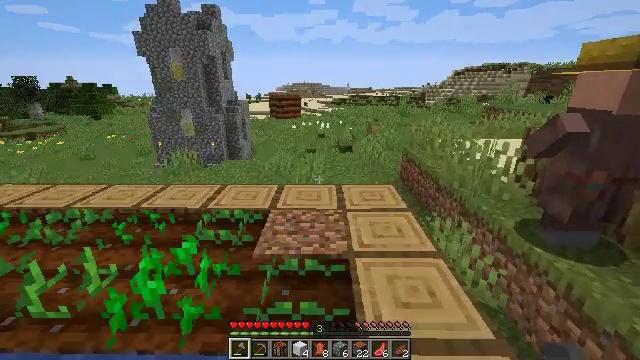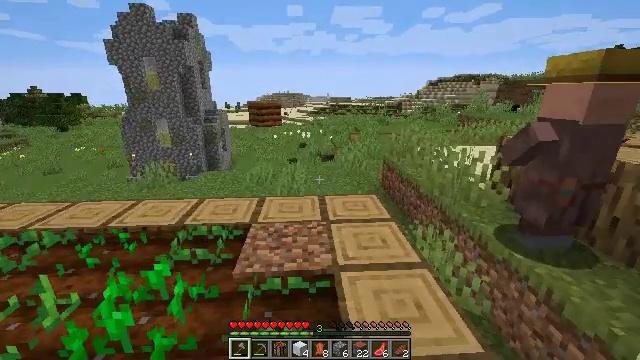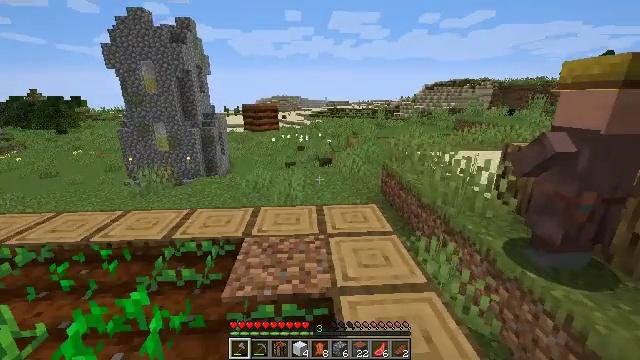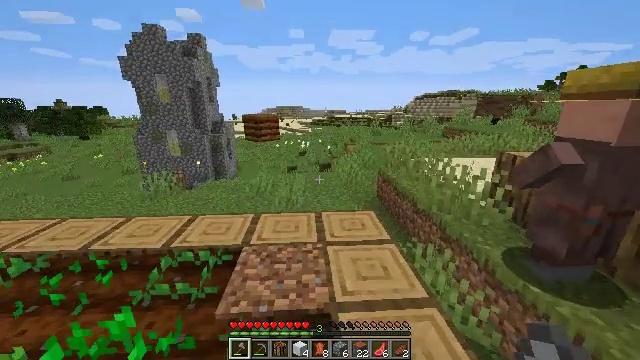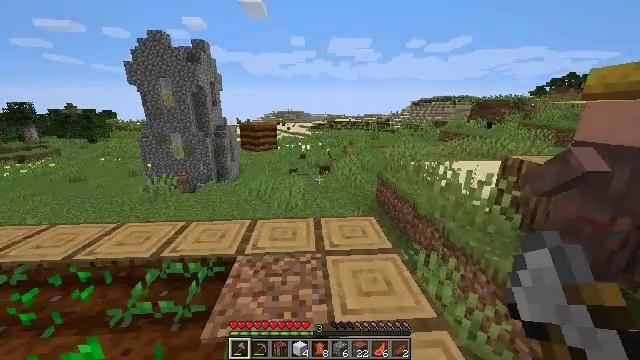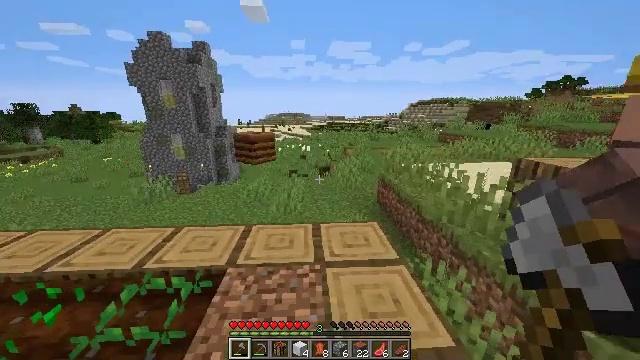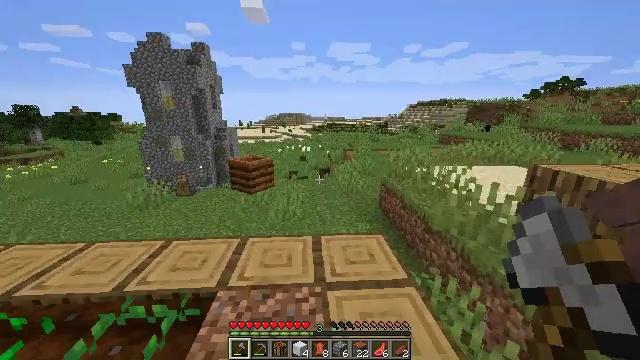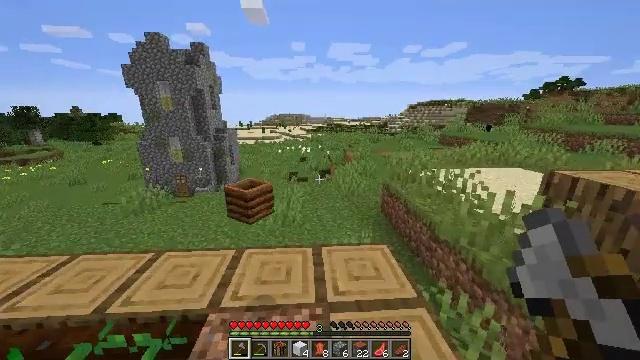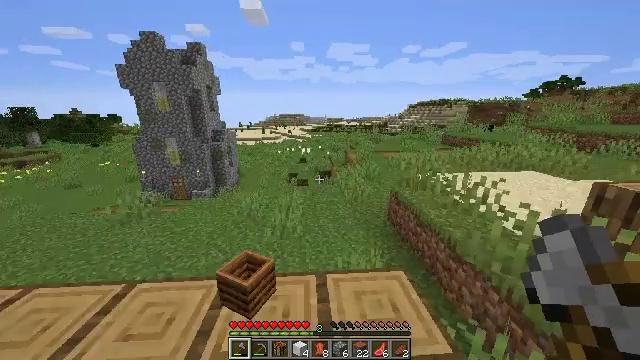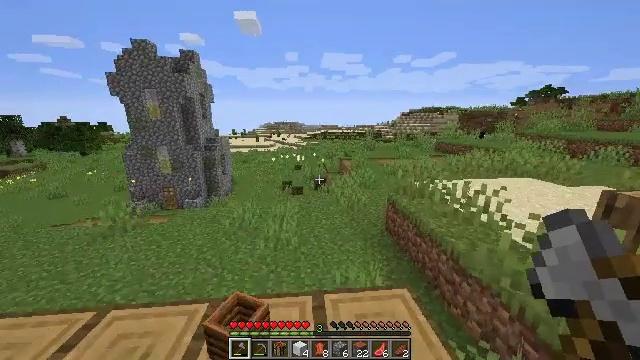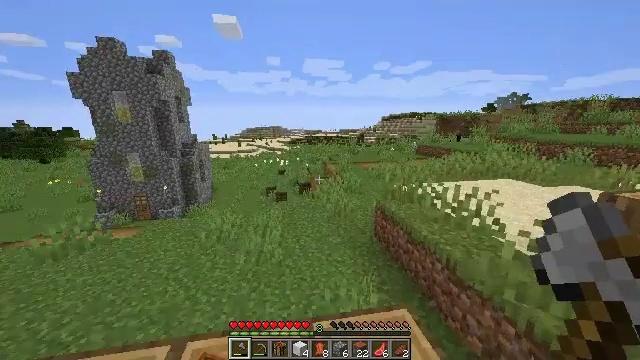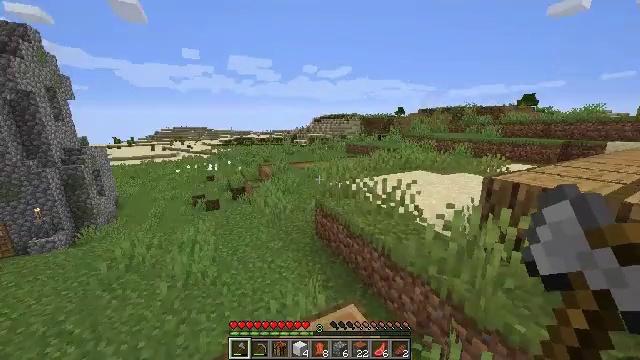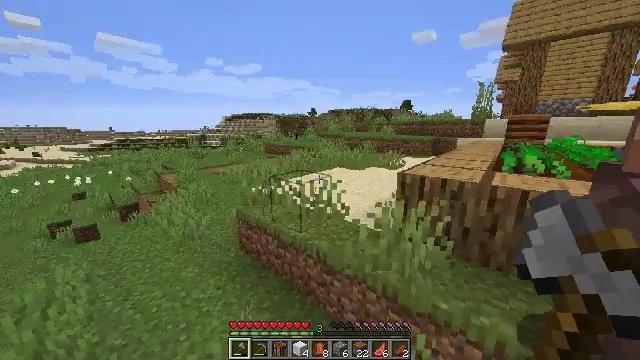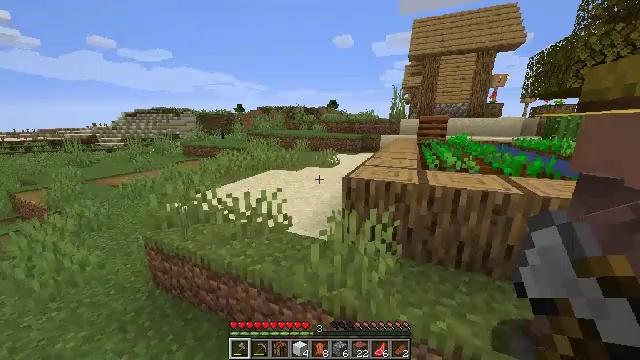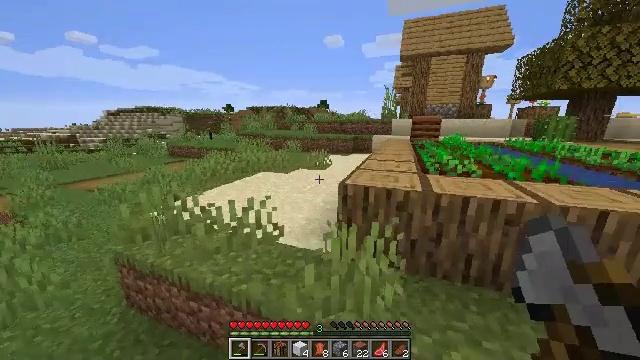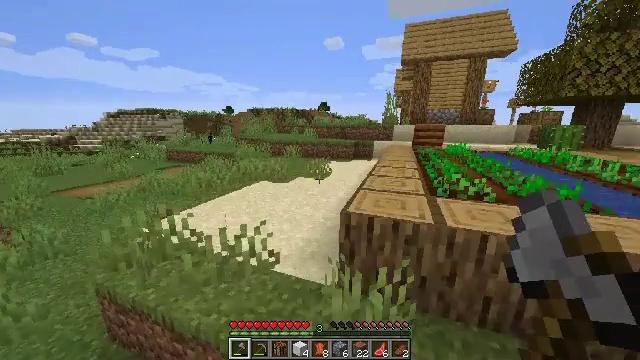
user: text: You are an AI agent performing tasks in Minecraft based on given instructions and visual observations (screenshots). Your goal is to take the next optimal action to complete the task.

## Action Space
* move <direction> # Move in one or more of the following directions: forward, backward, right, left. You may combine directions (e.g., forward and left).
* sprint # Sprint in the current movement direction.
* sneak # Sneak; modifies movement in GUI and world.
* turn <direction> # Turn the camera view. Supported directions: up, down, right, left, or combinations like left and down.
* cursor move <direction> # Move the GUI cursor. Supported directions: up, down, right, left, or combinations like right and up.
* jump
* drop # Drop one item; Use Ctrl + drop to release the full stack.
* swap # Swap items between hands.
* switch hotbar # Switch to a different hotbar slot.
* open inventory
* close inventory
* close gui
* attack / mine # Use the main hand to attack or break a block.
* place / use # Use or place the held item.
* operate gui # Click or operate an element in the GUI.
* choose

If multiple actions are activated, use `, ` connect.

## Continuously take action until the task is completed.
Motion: motion action
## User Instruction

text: Attack the composter to add it to your inventory.
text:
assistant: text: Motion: move forward, sprint, turn right and up
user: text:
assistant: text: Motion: move forward, sprint
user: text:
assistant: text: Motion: move forward, sprint
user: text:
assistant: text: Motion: move forward, sprint
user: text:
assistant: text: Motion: move forward, sprint
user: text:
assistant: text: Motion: move forward, sprint
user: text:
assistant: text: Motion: move forward, sprint
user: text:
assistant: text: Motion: move forward, sprint
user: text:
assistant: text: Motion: move forward, sprint, turn right and up
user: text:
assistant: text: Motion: move forward, sprint, turn right
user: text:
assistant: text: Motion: move forward, sprint, turn right
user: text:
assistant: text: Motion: move forward, sprint, turn right
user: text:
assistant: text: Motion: move forward, sprint, turn right
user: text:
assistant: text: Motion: move forward, sprint, turn right
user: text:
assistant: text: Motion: move forward, sprint, jump
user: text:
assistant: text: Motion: move forward, sprint, jump
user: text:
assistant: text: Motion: move forward, sprint, turn left and down, jump
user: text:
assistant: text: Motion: move forward, sprint, turn left and down, jump
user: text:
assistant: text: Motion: move forward and move left, sprint
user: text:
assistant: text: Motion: move forward and move left, sprint
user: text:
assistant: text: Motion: move forward and move left, sprint, turn right and down
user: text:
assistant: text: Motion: move forward and move left, sprint, turn right and down
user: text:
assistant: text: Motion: move forward and move left, sprint, turn right and down
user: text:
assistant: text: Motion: move forward, sprint, turn right and down
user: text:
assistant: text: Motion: move forward, sprint, turn right and down
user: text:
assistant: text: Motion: move forward, sprint
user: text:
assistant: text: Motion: move forward, sprint
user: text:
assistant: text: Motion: move forward, sprint
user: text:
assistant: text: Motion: move forward, sprint, turn left and up, jump
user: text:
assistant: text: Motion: move forward, sprint, turn up, jump